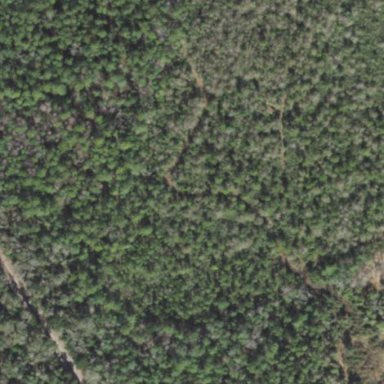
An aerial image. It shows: Mixed woodland with various types of leaves.